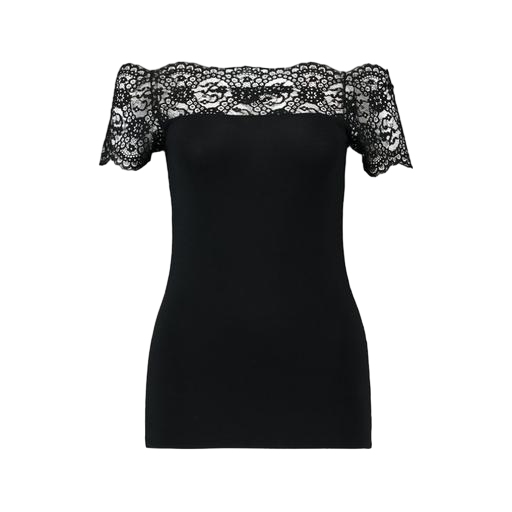
black lace-accented top, black lace-yoke jersey tee, lace-yoke t-shirt, white background